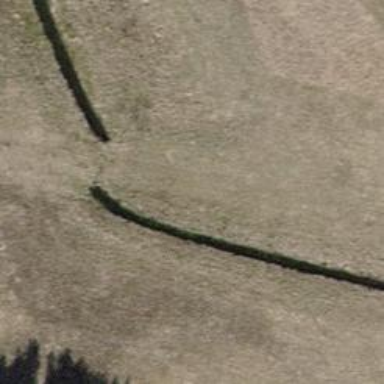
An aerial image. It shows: Ditch in the surroundings.